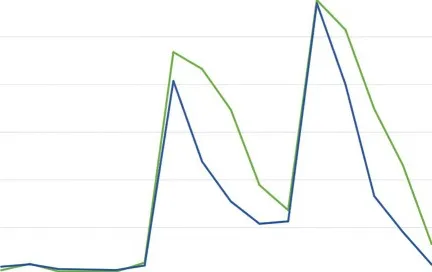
(B) Trend of liver enzyme levels.
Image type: chart (chart)